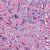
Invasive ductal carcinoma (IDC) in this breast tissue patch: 1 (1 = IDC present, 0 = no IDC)